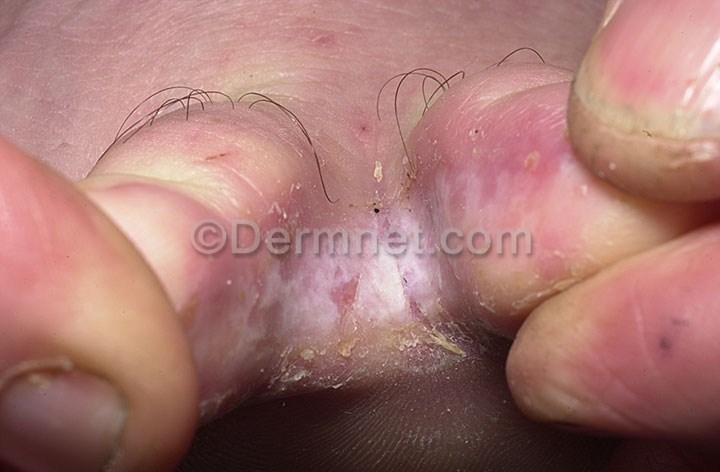
Disease: Tinea Ringworm Candidiasis and other Fungal Infections